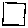
Label: square